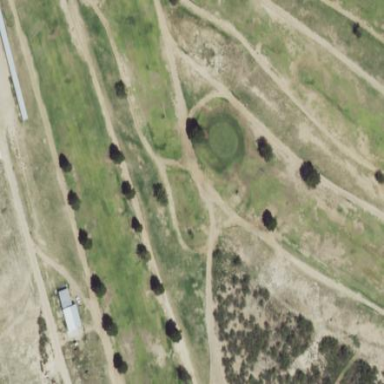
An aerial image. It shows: Grassy area designated as golf fairway.